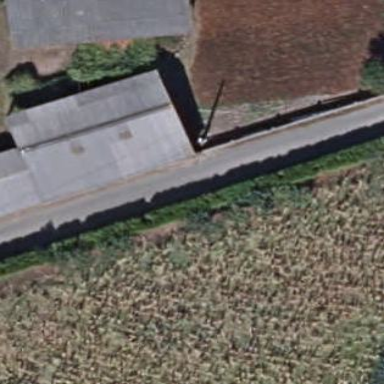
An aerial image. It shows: Shed building.